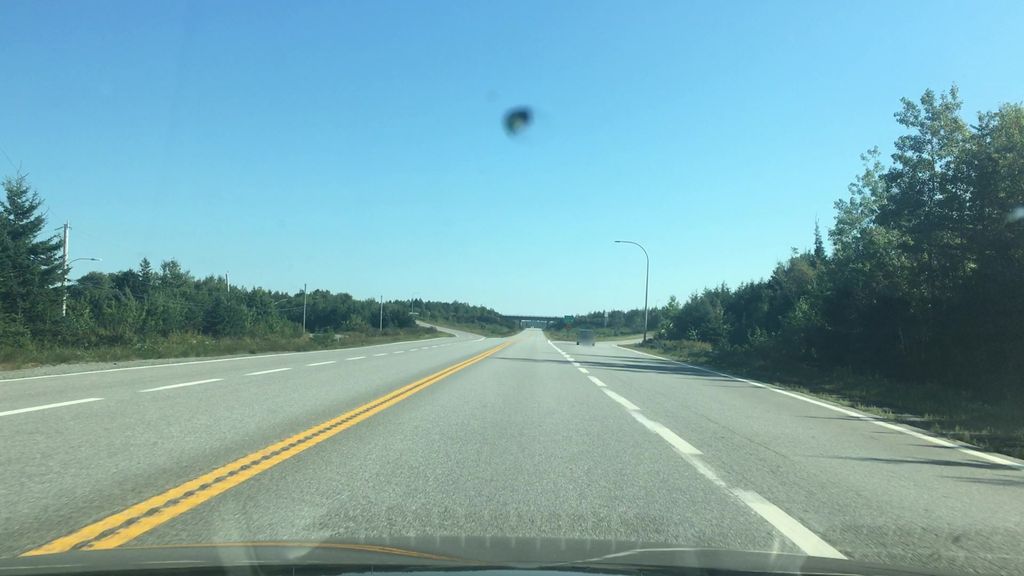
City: halifax